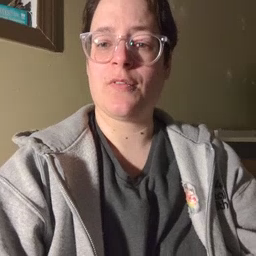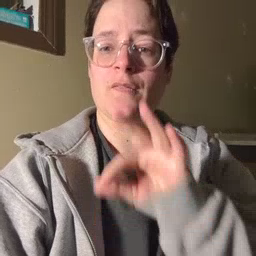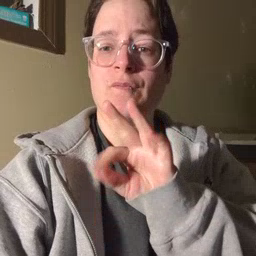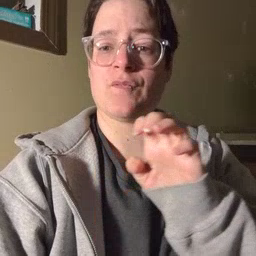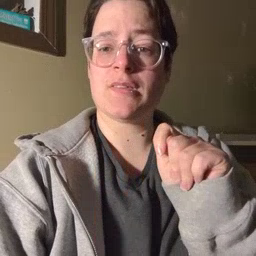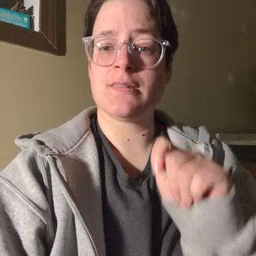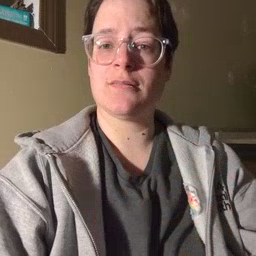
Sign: feet